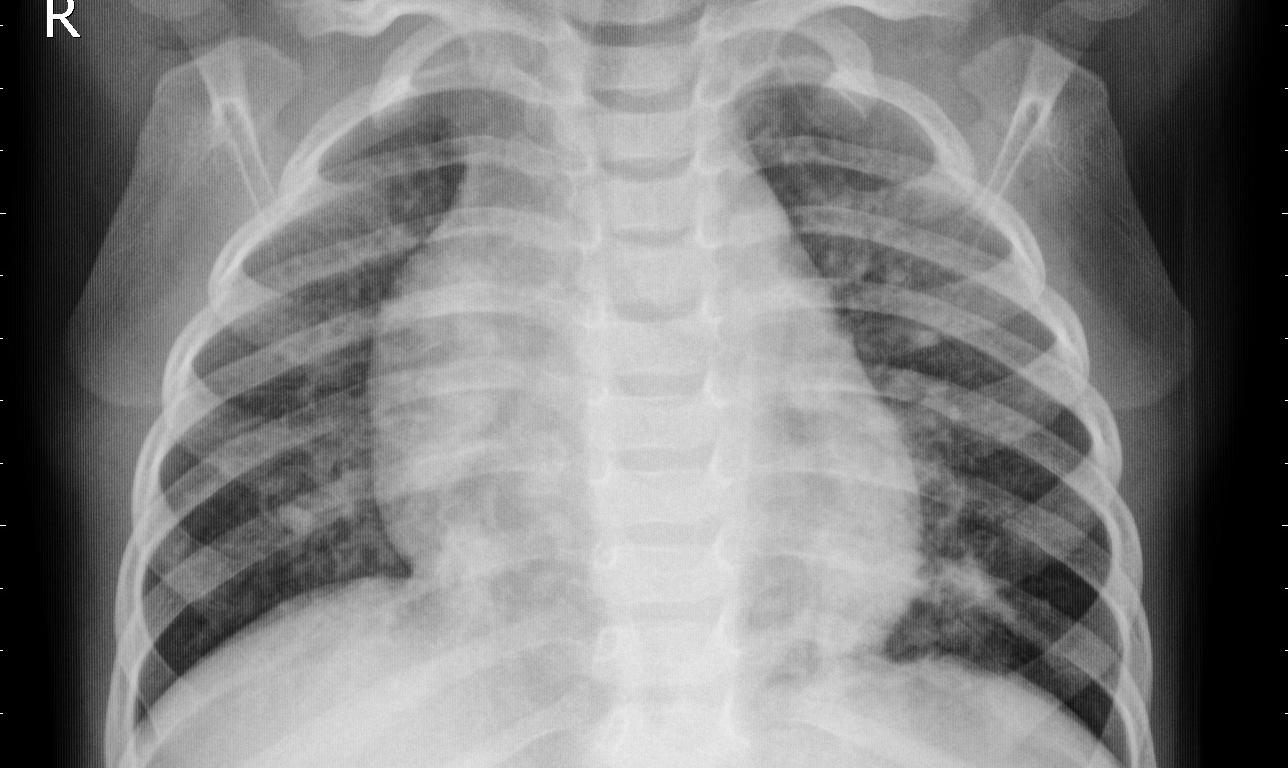
Diagnosis: PNEUMONIA